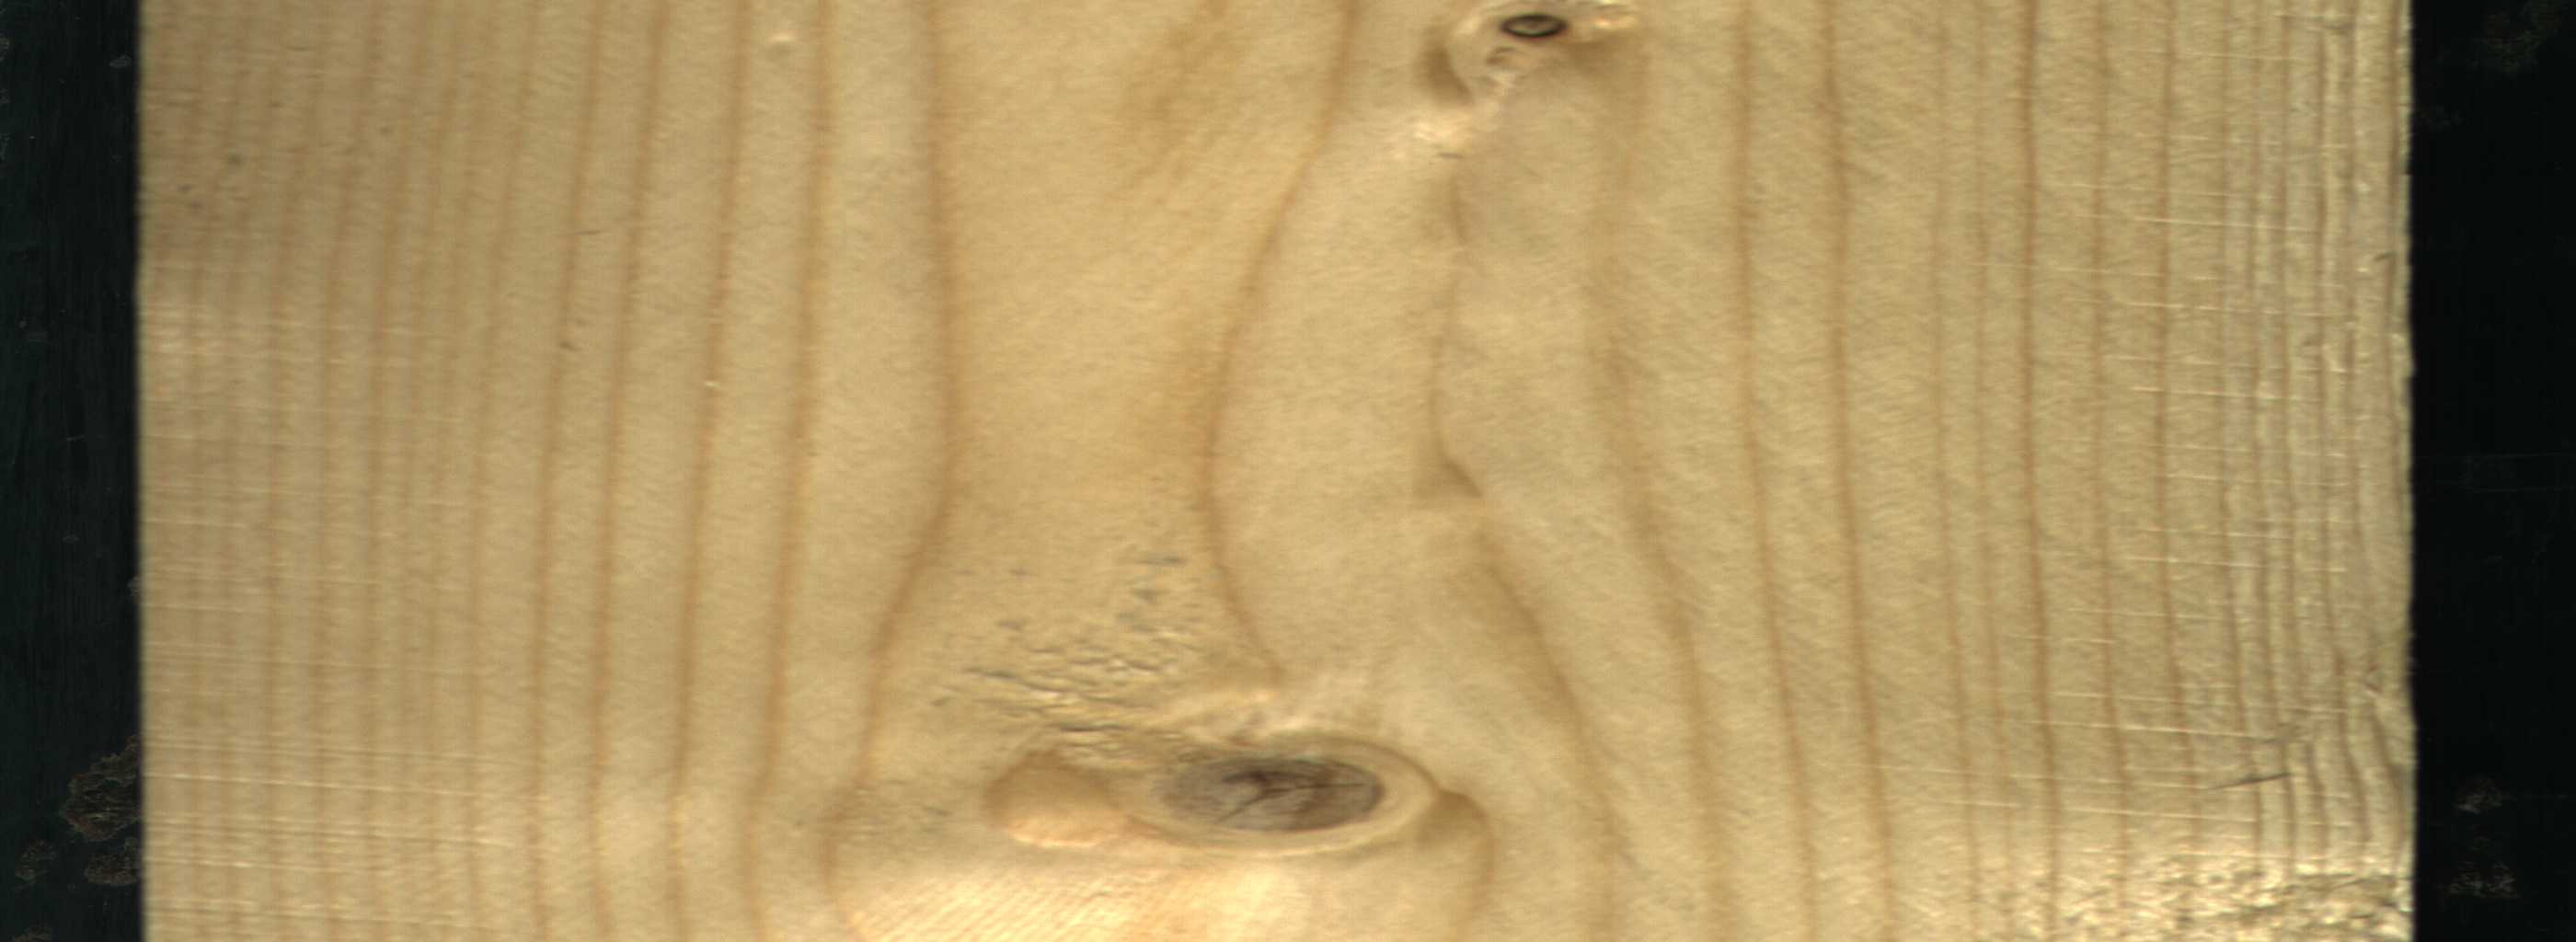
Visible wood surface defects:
Dead_Knot
Live_Knot